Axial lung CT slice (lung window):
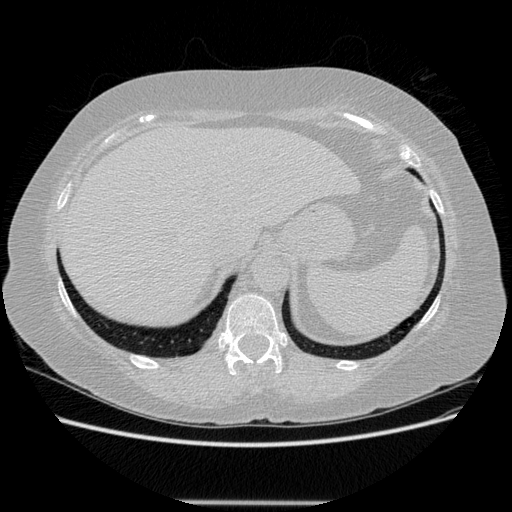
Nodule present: no